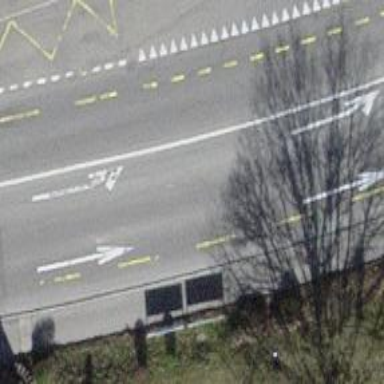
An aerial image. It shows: Secondary road with designated cycle lane.